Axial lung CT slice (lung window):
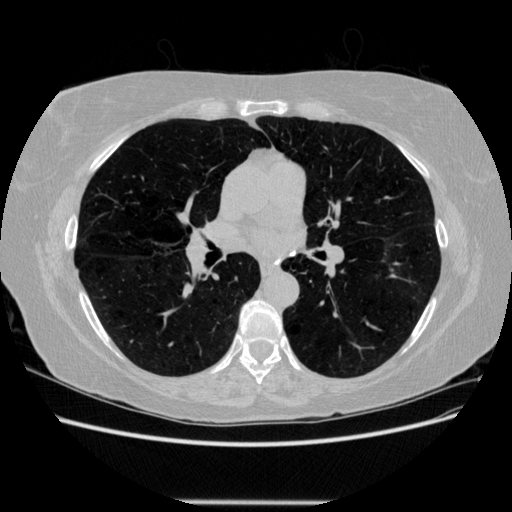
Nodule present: no